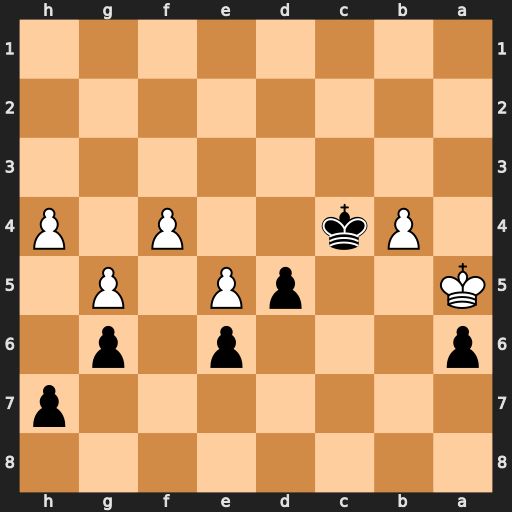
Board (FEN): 8/7p/p3p1p1/K2pP1P1/1Pk2P1P/8/8/8
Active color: b
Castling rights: -
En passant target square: -
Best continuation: d4 f5 gxf5 h5 d3 g6 hxg6 hxg6 d2 g7 d1=Q